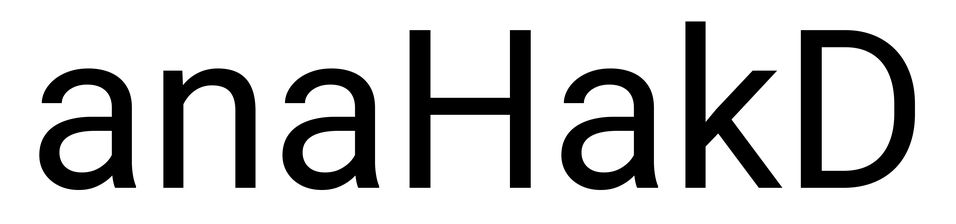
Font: Roboto_Regular